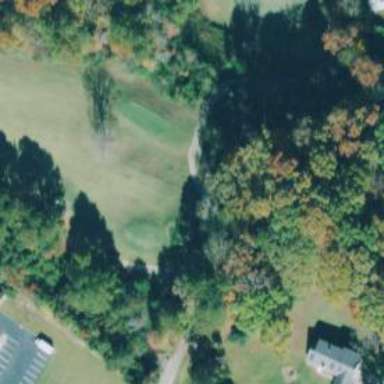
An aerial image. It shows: Golf tee.